Question: I have this code to add a custom meta box 'speaker' to the custom post type 'event'.
'''
/*
|--------------------------------------------
| Speaker Meta Box in events
|--------------------------------------------
*/
function speaker_box() {
add_meta_box(
'speaker',
__( 'Speaker', 'dbem' ),
'speaker_box_content',
'event',
'side',
'high'
);
}
add_action( 'add_meta_boxes', 'speaker_box' );
/*
|--------------------------------------------
| Speaker meta box content in events
|--------------------------------------------
*/
function speaker_box_content( $post ) {
// generate a nonce field
wp_nonce_field( basename( __FILE__ ), 'dbem-speaker-nonce' );
// get previously saved meta values (if any)
$speaker = get_post_meta( $post->ID, 'speaker', true );
echo '<label for="speaker"></label>';
echo '<select name="speaker" id="speaker">';
echo '<option value="">Select</option>';
foreach (get_speakers() as $key => $value) {
if($speaker == $key) {
echo '<option value="'.$key.'" selected="selected">'.$value.'</option>';
} else {
echo '<option value="'.$key.'">'.$value.'</option>';
}
}
echo '</select>';
}
/*
|--------------------------------------------
| Get all speakers
|--------------------------------------------
*/
function get_speakers() {
$output = array();
$args = array(
'post_type' => 'speaker',
);
$speakers = new WP_Query( $args );
if( $speakers->have_posts() ) {
while( $speakers->have_posts() ) {
$speakers->the_post();
$output[get_the_ID()] = get_the_title();
}
}
return $output;
}
'''

I have 'post name' selected in permalink settings. But here instead of adding event title to the permalink, it's adding the last drop-down item text of the 'speaker' metabox and some number to the url. What is wrong here? I have tested this by commenting the above code, the problem comes with this code only.
Save function,
'''
function speaker_box_save( $post_id ) {
if ( 'event' != $_POST['post_type'] ) {
return;
}
$speaker = $_POST['speaker'];
if( isset($speaker)) {
update_post_meta( $post_id, 'speaker', $speaker );
}
}
add_action( 'save_post', 'speaker_box_save' );
'''
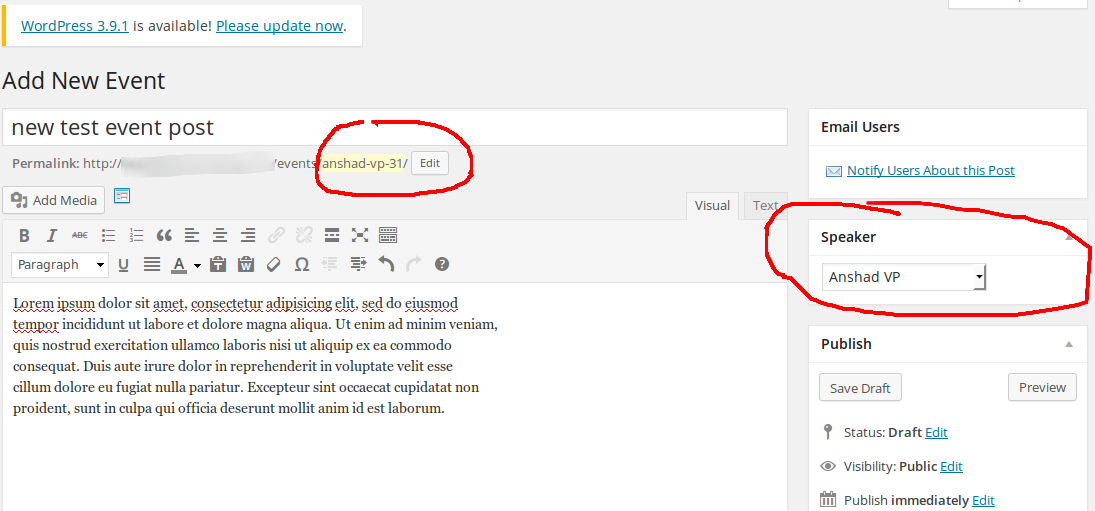
Answer: Not sure how or why, but 'WP_Query' is affecting the post slug of newly created posts. It takes the last 'speaker' and uses it as slug of the new 'event' being added.
One wonders why this is the most frequent Q&A at WordPress Developers:
<URL>
Using the following stops the strange issue:
'''
function get_speakers() {
$output = array();
$args = array(
'post_type' => 'portfolio',
);
$speakers = get_posts( $args );
if( $speakers ) {
foreach( $speakers as $spk ) {
$output[$spk->ID] = $spk->post_title;
}
}
return $output;
}
'''